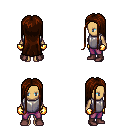
a pixel art fantasy rpg character, female body template, human, tanned skin, steel chest armor, magenta pants, brown extra-long hairstyle, gold gloves, maroon shoes, four views (front, back, left, right), 2x2 character sprite sheet, small pixel art, hard edges, no anti-aliasing